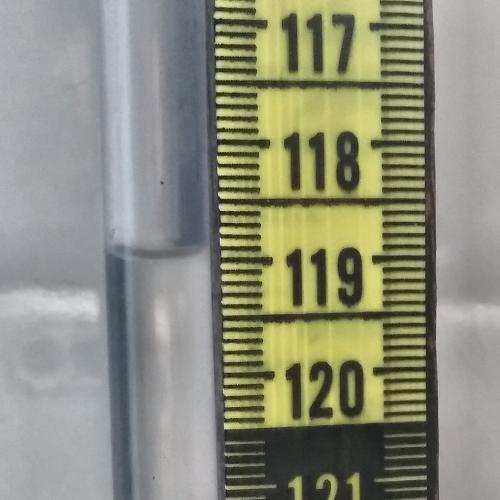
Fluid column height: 119.0 cm